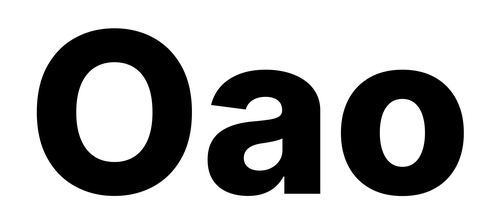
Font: Inter_ExtraBold